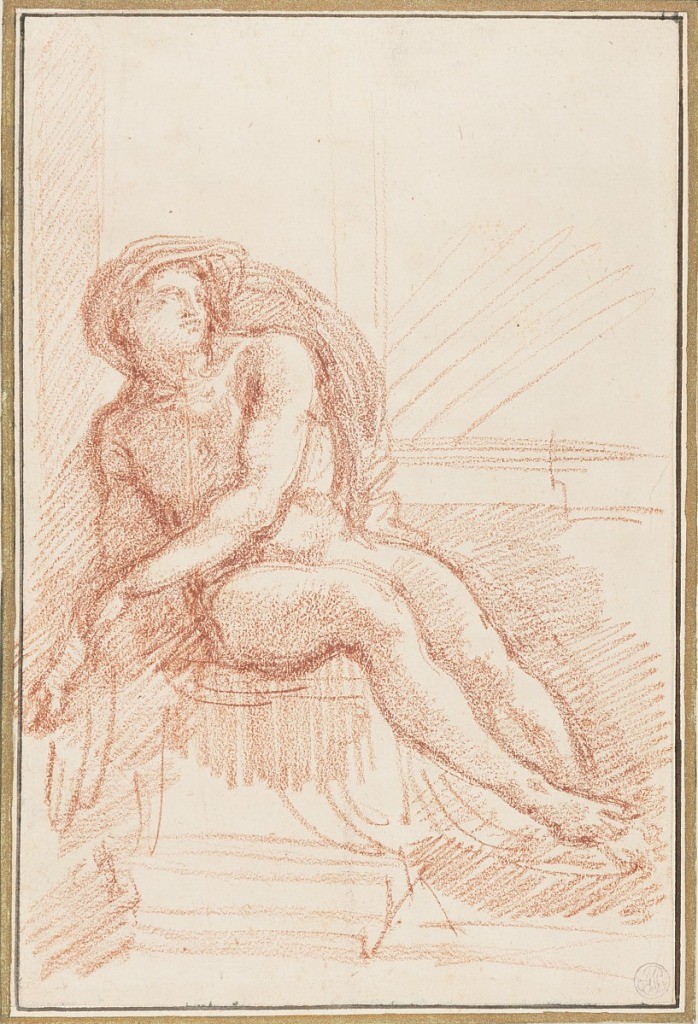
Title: Ignudo from Sistine Chapel ceiling
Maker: Jean-Robert Ango, French, active in Rome 1759 –1770, d. 1773
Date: ca. 1759–70
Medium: Red chalk on paper
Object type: Drawing
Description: Ignudo (nude figure) with head covering, located between the Creation of Adam and God dividing water from earth on the ceiling of the Sistine Chapel, painted by Michelangelo.